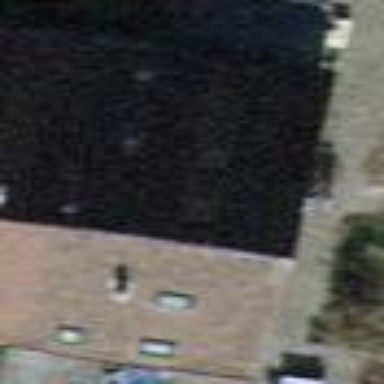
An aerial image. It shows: Building with tiled roof.